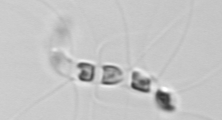
Label: Chaetoceros